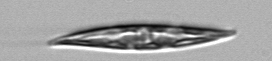
Label: Pleurosigma